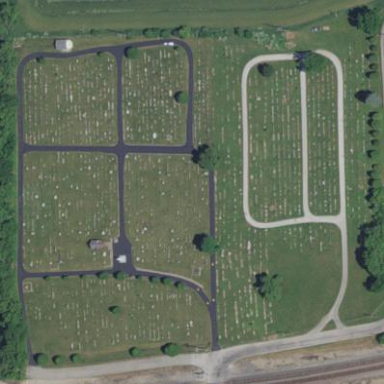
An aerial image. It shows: Cemetery.